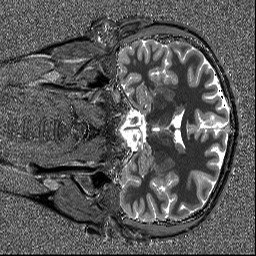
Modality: T1map
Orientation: coronal
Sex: male